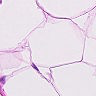
Metastatic tissue present: no